Field crop: maize
Growth stage: 2
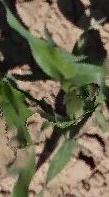
Species: maize